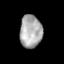
Tissue: skin
Cell type: T cells
Senescence score: 0.6814
Nuclear area (px): 712
Mean DAPI intensity: 170.837